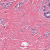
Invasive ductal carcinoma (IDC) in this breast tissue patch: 0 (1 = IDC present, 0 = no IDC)